Interaction volume radius: 10 \u00c5
Interaction volume height: 15 \u00c5
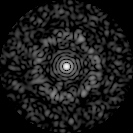
Disorder parameter: 0.8333